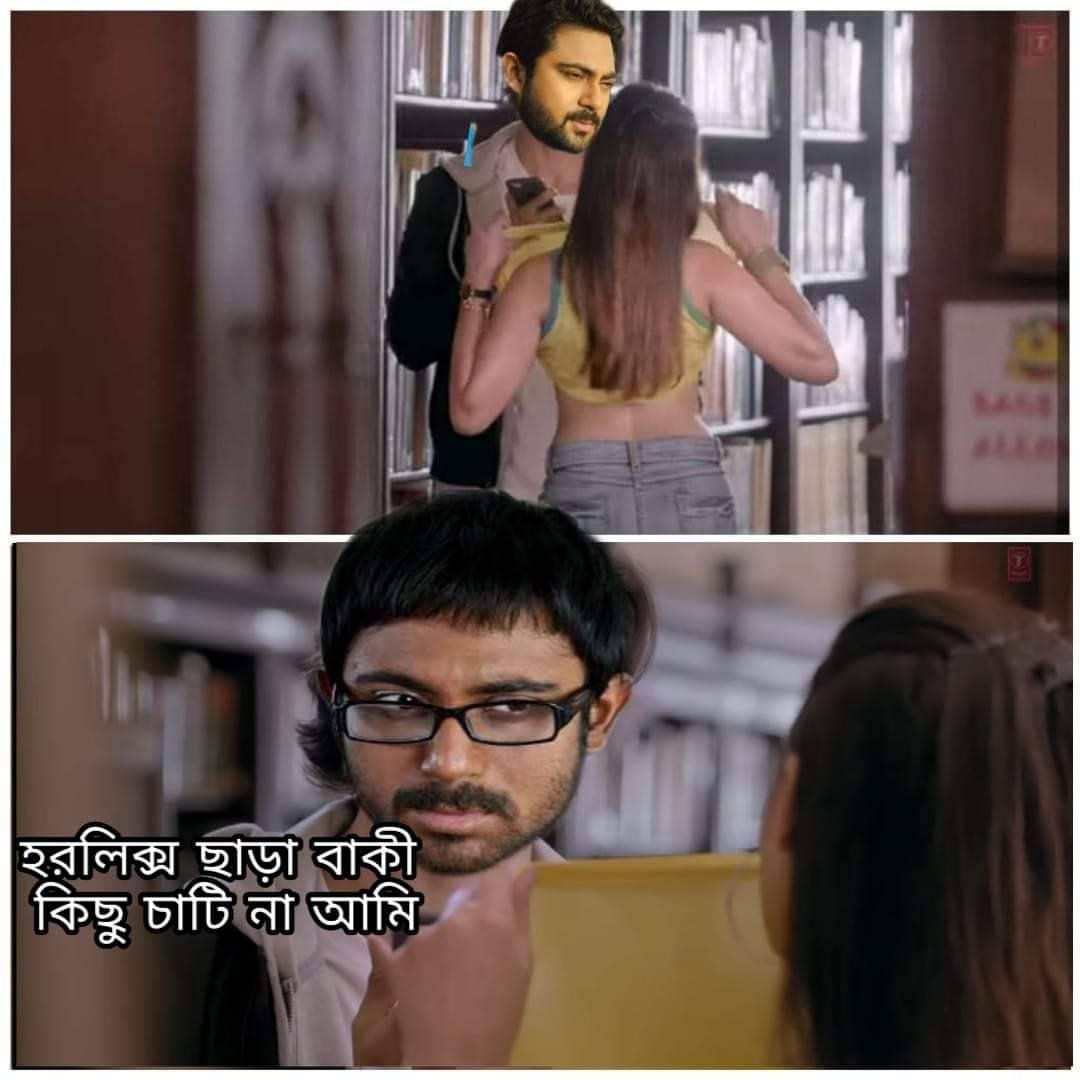
Caption: হরলিক্স ছাড়া বাকী কিছু চাটি না আমি
Label: hate